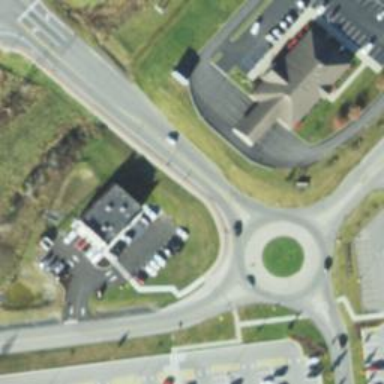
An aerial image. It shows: Junction.